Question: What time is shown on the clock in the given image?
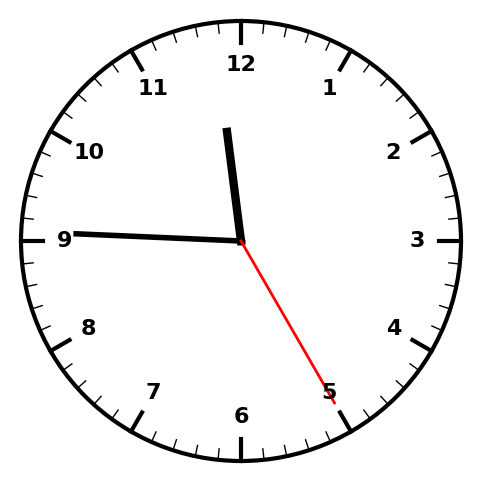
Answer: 11:45:25